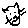
Label: cat